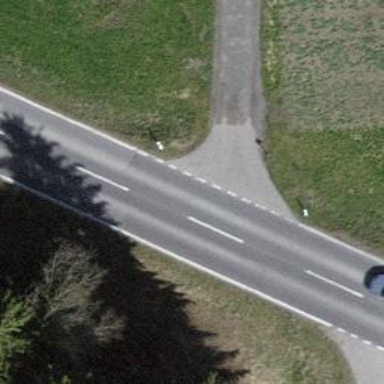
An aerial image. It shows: Secondary road.